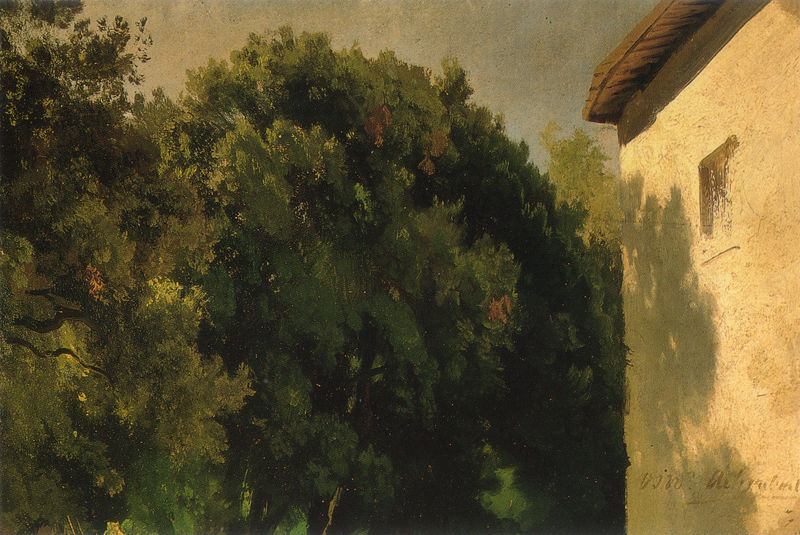
Titel: Blick in Baumkronen mit Hausecke
Künstler: Oswald Achenbach
Standort: Düsseldorf
Institution: Kunstmuseum Düsseldorf im Ehrenhof
Schlagwörter: baum, blau, blätter, dunkel, gemälde, himmel, laub, schatten, weiß, wolken, bäume, gelb, grün, impressionismus, komposition, landschaft, ocker, äste, abend, ausschnitt, braun, fenster, grau, hell, holz, licht, nacht, orange, pastell, raum, schwarz, skizze, ölbild, ausblick, blüten, dach, gebäude, haus, park, rot, wiese, wolke, beige, malerei, wand, stein, signatur, öl, ast, horizont, morgen, natur, wind, zweige, busch, gebüsch, pastos, sonne, sträucher, realismus, blatt, pflanzen, england, kontrast, wald, garten, bewölkt, schrift, sommer, ruhe, ecke, fassade, italien, süden, studie, heiß, warm, farben, fläche, hitze, sonnenlicht, mauer, ziegel, dunkelgrün, farbe, hellgrün, tag, landschaftsmalerei, herbst, idylle, moment, stille, romantik, ölgemälde, luft, stämme, duktus, monet, realistisch, manet, stimmung, still, baumkrone, baumkronen, frühling, momentaufnahme, nische, unterschrift, fensterrahmen, hauswand, strahlen, wolkig, tupfen, dachstuhl, aufschrift, putz, schattenwurf, braum, eck, mauern, expressiv, lichtspiel, blattwerk, sonnenschein, ölskizze, laubbäume, fensterbrett, pinselstriche, dicht, kastanie, grüntöne, zeit, strahlend, lichtschein, aufnahme, überhang, dachrinne, farbenspiel, fensternische, toskana, pfalnzen, rauputz, außenansicht, goldener schnitt, froschperspektive, dachfirst, first, fensteröffnung, zeigel, voll, gewitterhimmel, mischwald, hausmauer, mediteran, hauseck, aussschnitt, duster, hausecke, brün, mante, vielfalt, naturdarstellung, morandi, tach, dachüberstand, sonnenseite, lichtmalerei, farbfamilie